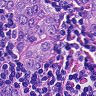
Metastatic tissue present: yes